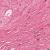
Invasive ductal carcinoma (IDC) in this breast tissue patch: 0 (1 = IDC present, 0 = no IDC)